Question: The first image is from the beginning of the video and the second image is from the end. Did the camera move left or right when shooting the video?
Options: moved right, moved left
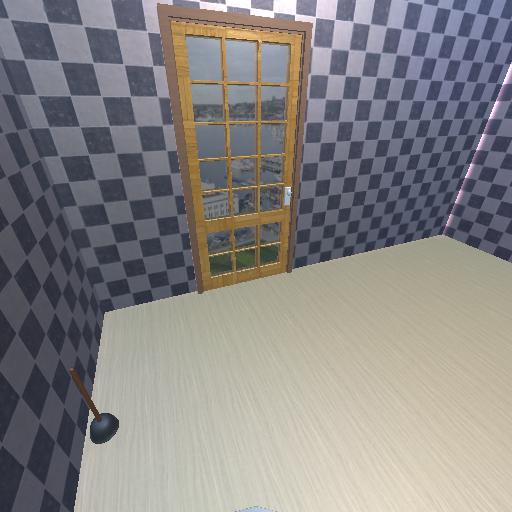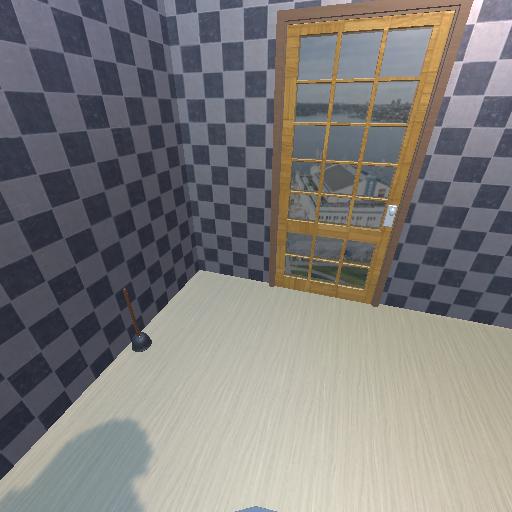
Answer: moved right